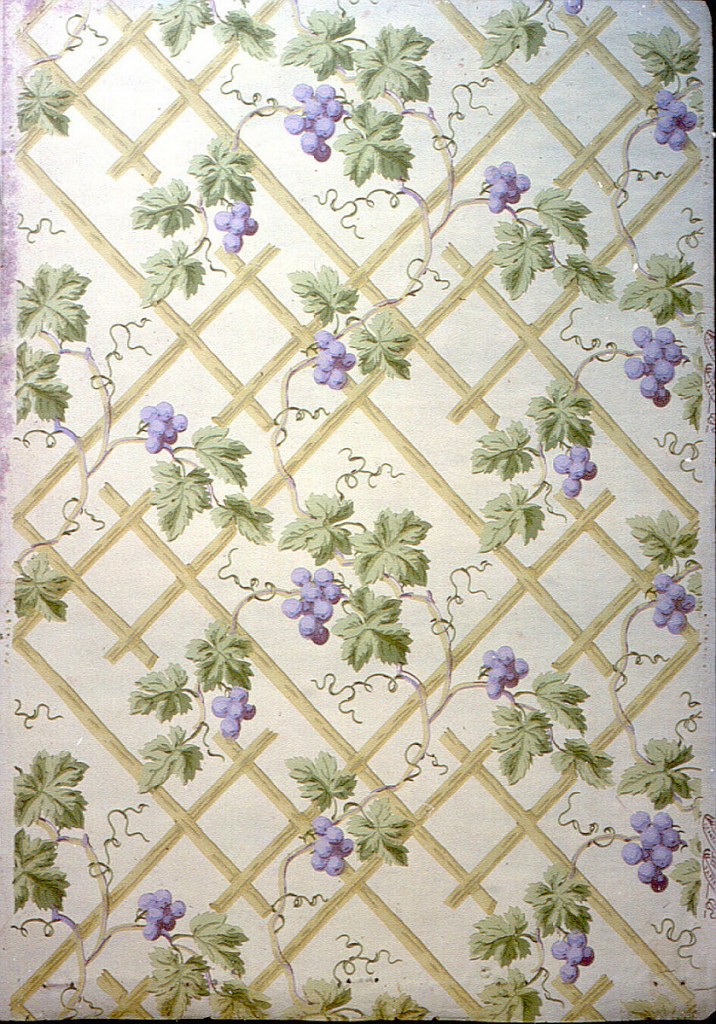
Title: Sidewall - sample
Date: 1906–07
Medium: Machine-printed
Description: Small clusters of grapes with leaves on vine growing around a lattice or trellis. Printed in shades of red and green on a yellow background.